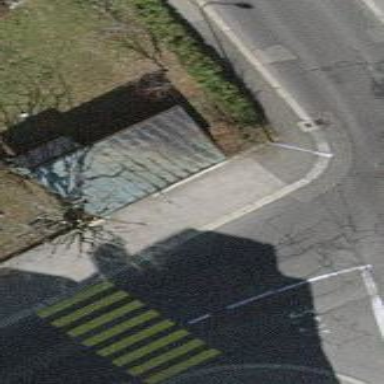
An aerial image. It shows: Garage building.